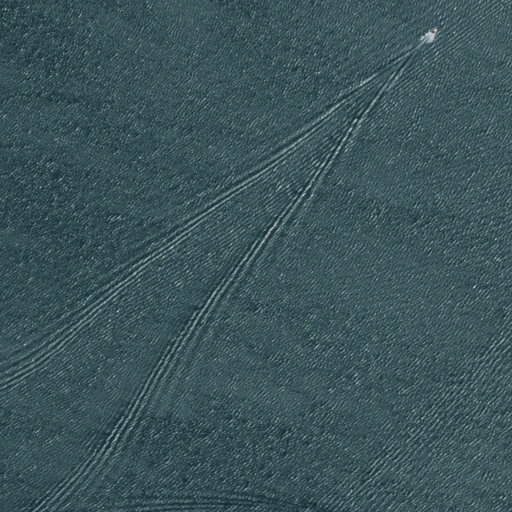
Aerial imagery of bar in California named Dotsons Bar (historical) containing only open water